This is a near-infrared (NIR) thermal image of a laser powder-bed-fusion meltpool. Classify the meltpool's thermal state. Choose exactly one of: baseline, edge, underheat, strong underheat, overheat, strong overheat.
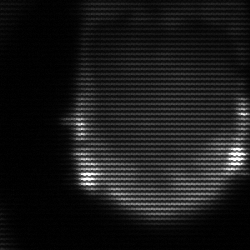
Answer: edge